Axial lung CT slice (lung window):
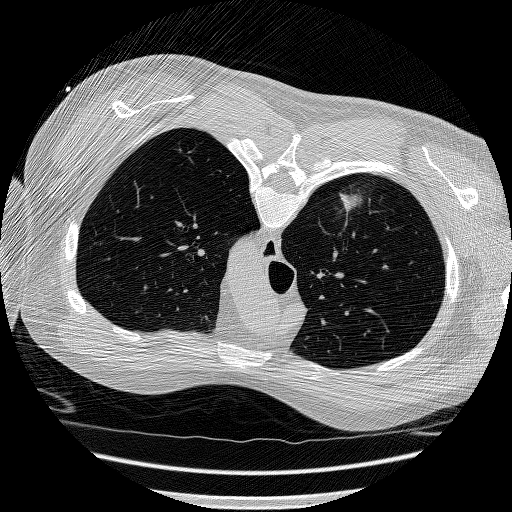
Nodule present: yes
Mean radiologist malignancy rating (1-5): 5